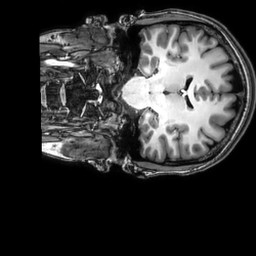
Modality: T1w
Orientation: coronal
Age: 31
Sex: female
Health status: ill
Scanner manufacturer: philips
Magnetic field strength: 3 T
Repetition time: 0.008084 s
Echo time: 0.003705 s